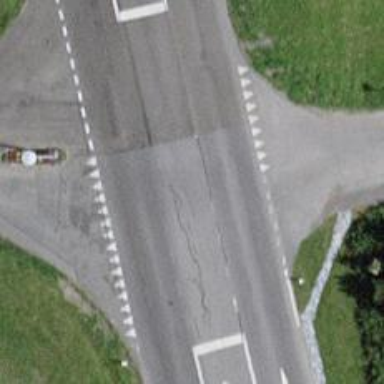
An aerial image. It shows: Primary road with asphalt surface.